Platform: macOS
Application: Cursor
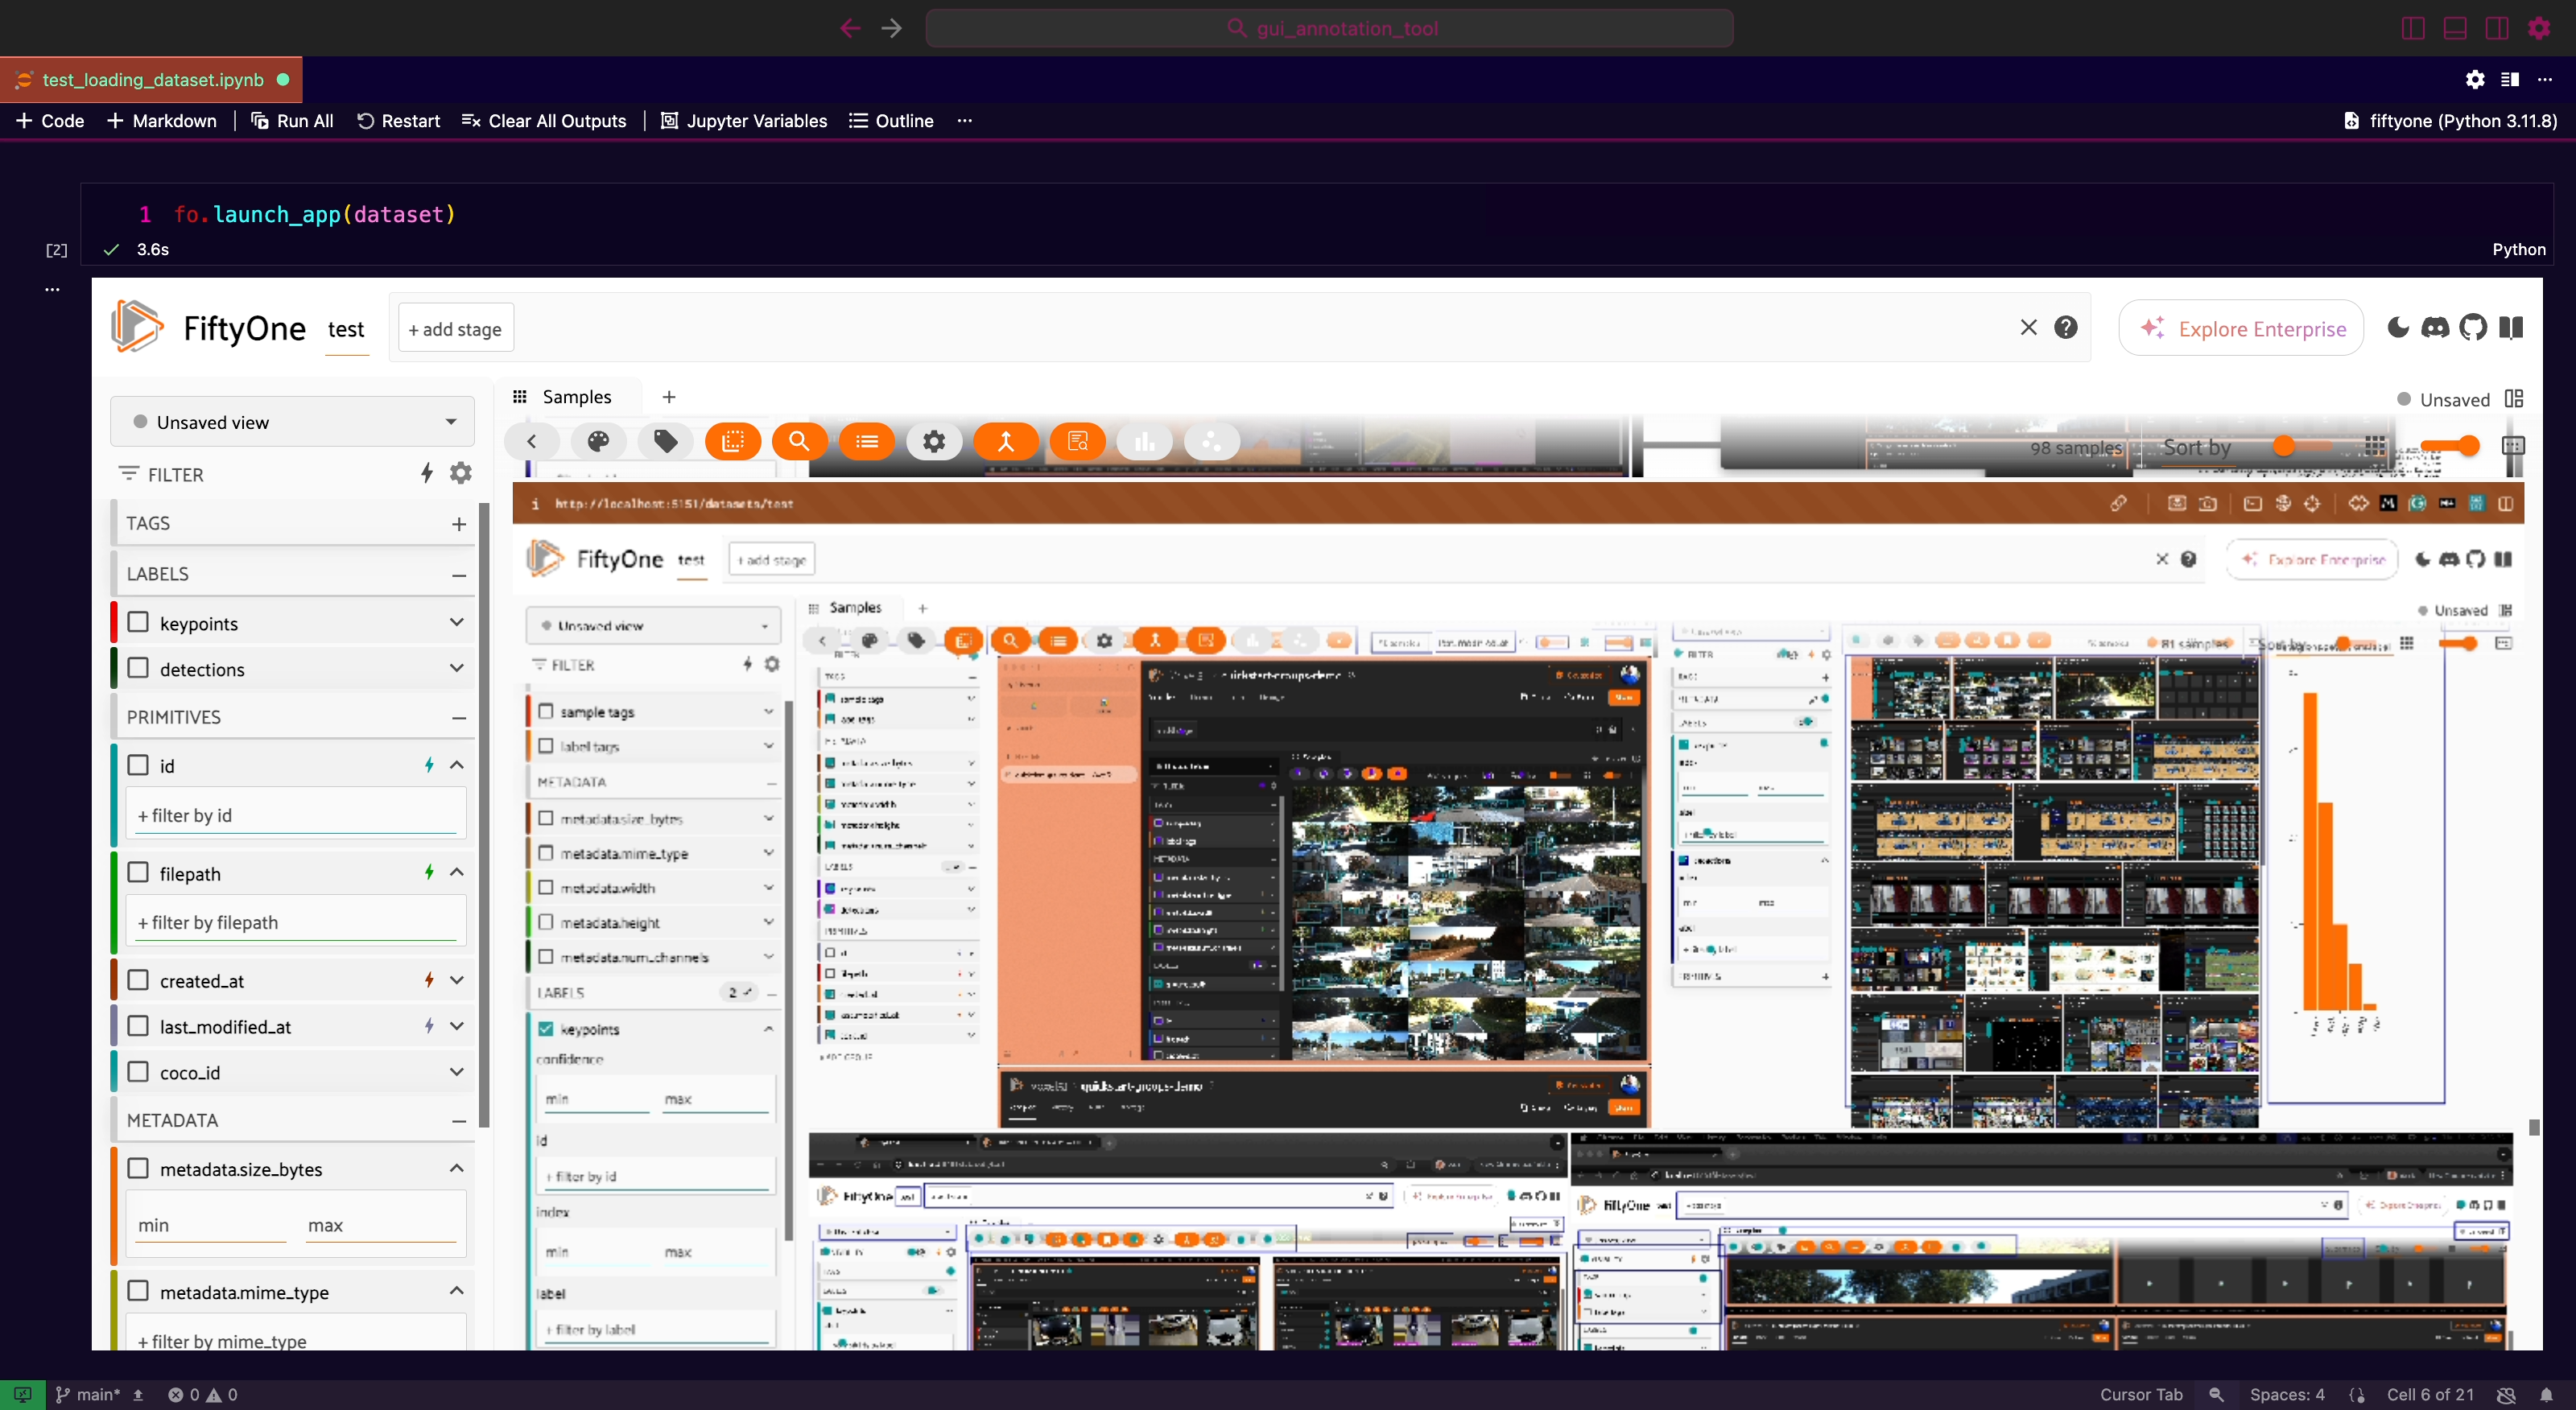
task_description: Hide the sidebar
action_type: click
element_info: Icon

task_description: Open color
action_type: click
element_info: Icon

task_description: Tag samples or labels
action_type: click
element_info: Icon

task_description: Switch to patches view
action_type: click
element_info: Icon

task_description: Open the similarity menu in the actions row toolbar
action_type: click
element_info: Icon

task_description: Open the operators browser menu
action_type: click
element_info: Icon

task_description: Open the display options menu
action_type: click
element_info: Icon

task_description: Create a dynamic group
action_type: click
element_info: Icon

task_description: Open keyword search menu
action_type: click
element_info: Icon

task_description: Create a histogram by opening the histogram panel
action_type: click
element_info: Icon

task_description: Expand the tags menu
action_type: click
element_info: Icon

task_description: Minimize the labels group in the sidebar
action_type: click
element_info: Icon

task_description: Show available filter options for the keypoints field in the labels group
action_type: click
element_info: Icon

task_description: Show available filter options for the detections field in the labels group
action_type: click
element_info: Icon

task_description: Collapse the primitives group in the sidebar
action_type: click
element_info: Icon

task_description: Hide filter options for the id field in the primitives group
action_type: click
element_info: Icon

task_description: Hide the filter options for the filepath field in the primitives group
action_type: click
element_info: Icon

task_description: Hide filter options for metadata.size_bytes in the metadata group in the sidebar
action_type: click
element_info: Icon

task_description: Hide filter options for metadata.mime_type in the metadata group in the sidebar
action_type: click
element_info: Icon

task_description: Display the keypoints on the samples in the samples panel
action_type: click
element_info: Checkbox

task_description: Show the detections in the samples panel by clicking on the checkbox next to detections in the labels group of the sidebar
action_type: click
element_info: Checkbox

task_description: Show available filter options for the last_modified_at field in the primitives group in the sidebar
action_type: click
element_info: Icon

task_description: Display the date the samples were last modified
action_type: click
element_info: Checkbox

task_description: Apply a view stage to this dataset
action_type: select
element_info: Menu Item

task_description: Clear any view stage thats been applied to this dataset
action_type: click
element_info: Icon

task_description: Open the saved views menu
action_type: click
element_info: Button

task_description: Open the workspaces menu to see if there are any saved workspaces or create a new workspace
action_type: click
element_info: Button

task_description: Reset the zoom of samples in the samples panel
action_type: click
element_info: Icon

task_description: Reset spacing between samples in the samples panel
action_type: click
element_info: Icon

task_description: Where can I find the number of samples in the current view?
action_type: hover
element_info: Text

task_description: Add a panel to the workspace
action_type: click
element_info: Icon
task_description: Filter samples in the samples panel by selecting values for id field in the primitives group
action_type: select
element_info: Menu Item

task_description: Locate the sidebar in the current workspace
action_type: hover
element_info: Menu Item

task_description: Where is the viewbar located?
action_type: hover
element_info: Menu Item

task_description: Find the samples panel in the current workspace
action_type: hover
element_info: Menu Item